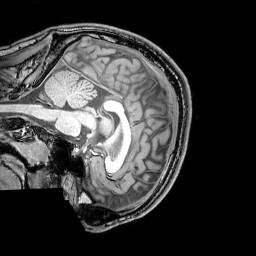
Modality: T1w
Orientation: sagittal
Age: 23
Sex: male
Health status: healthy
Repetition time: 0.081 s
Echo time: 0.037 s